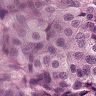
Metastatic tissue present: yes